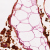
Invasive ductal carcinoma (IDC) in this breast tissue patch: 0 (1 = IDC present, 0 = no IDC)